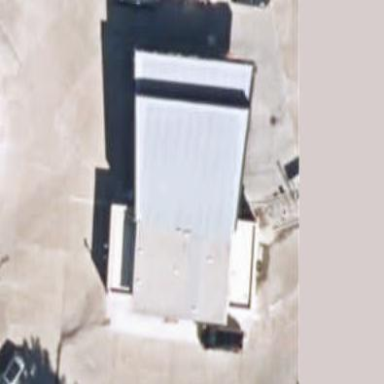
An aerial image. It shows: Fuel station building.